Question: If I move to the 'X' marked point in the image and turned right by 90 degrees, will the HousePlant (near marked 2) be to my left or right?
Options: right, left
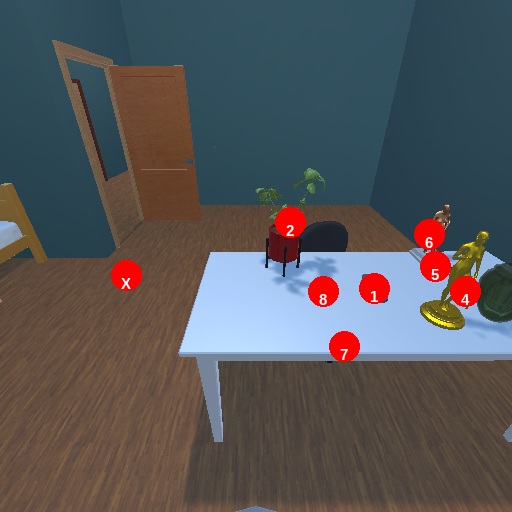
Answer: right